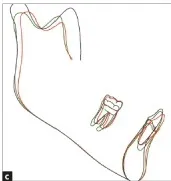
C) Superimposition at mandibular plan. Red = after orthodontic treatment (T2); black = after orthopedic treatment (T1); green = before treatment (T0).
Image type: radiology (x_ray)